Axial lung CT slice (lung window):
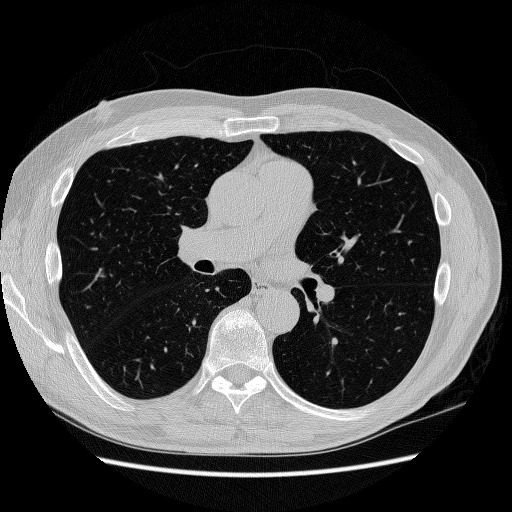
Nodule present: no